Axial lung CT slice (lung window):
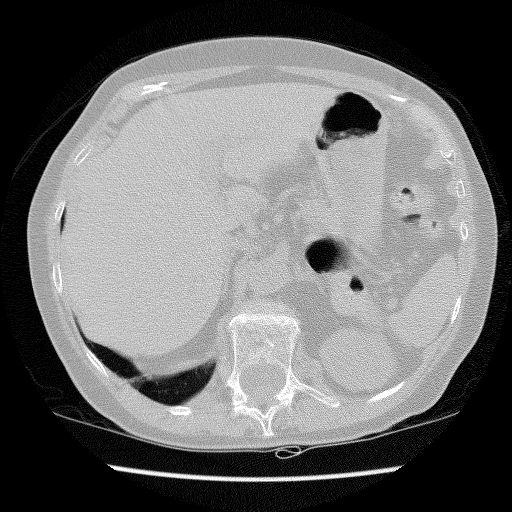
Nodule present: no